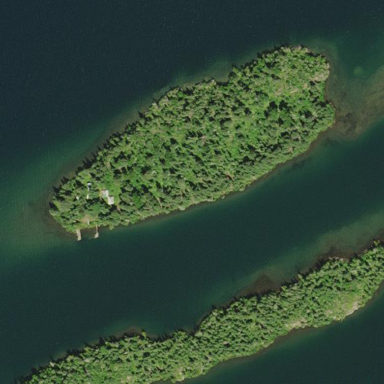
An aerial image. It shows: Islet.